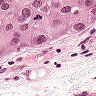
Metastatic tissue present: yes